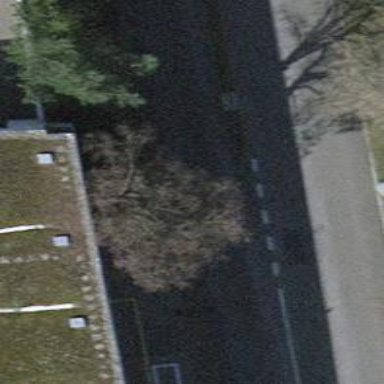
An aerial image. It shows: Avenue lined with trees.